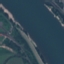
Label: River